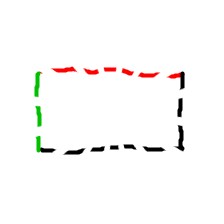
Shape: rectangle